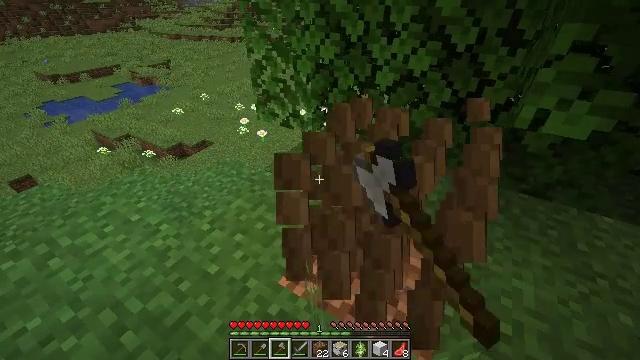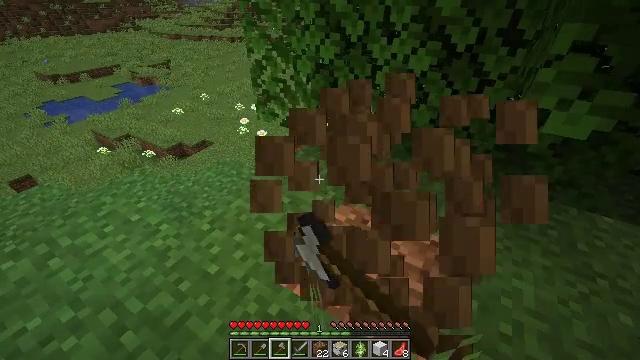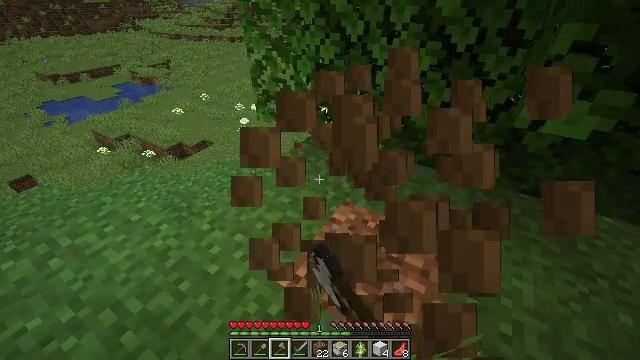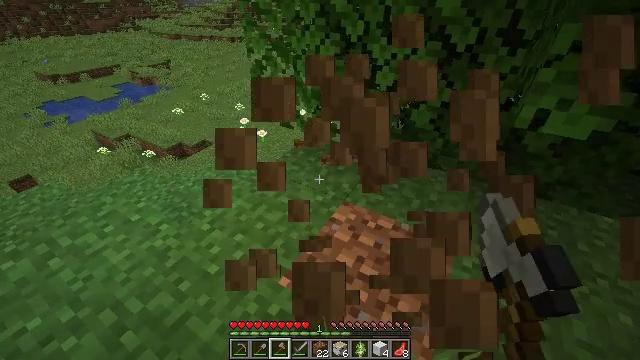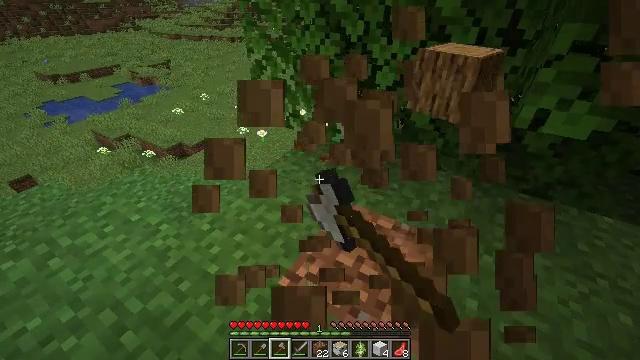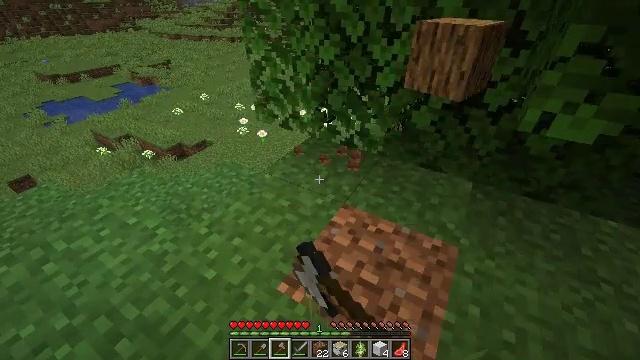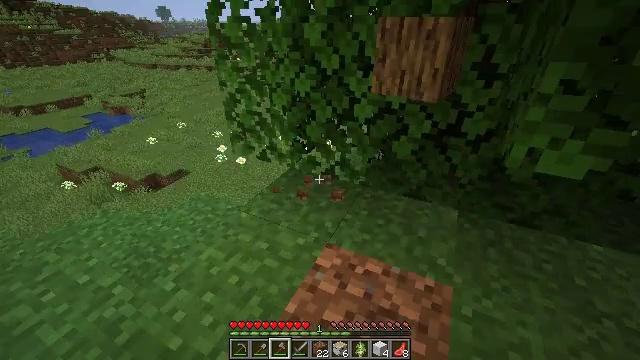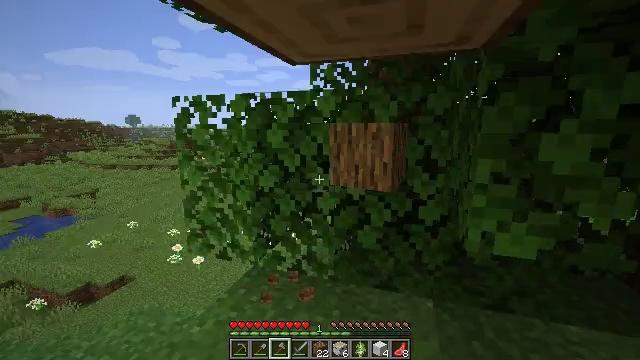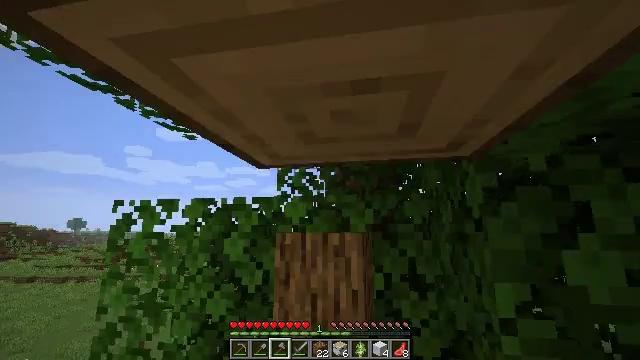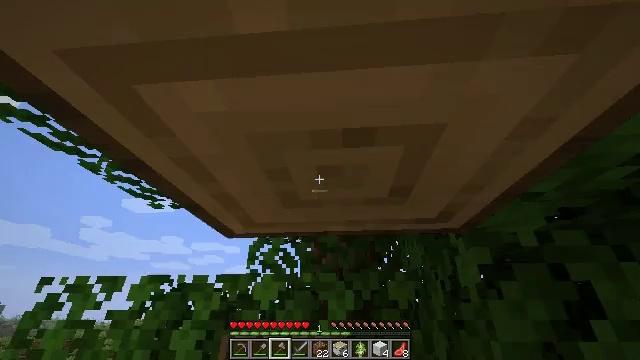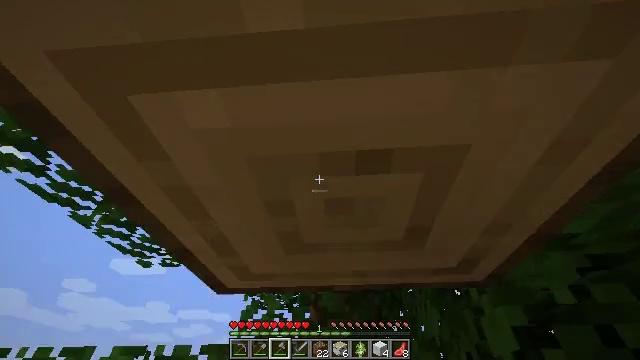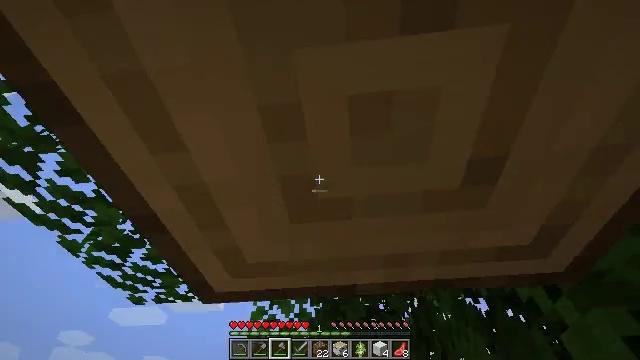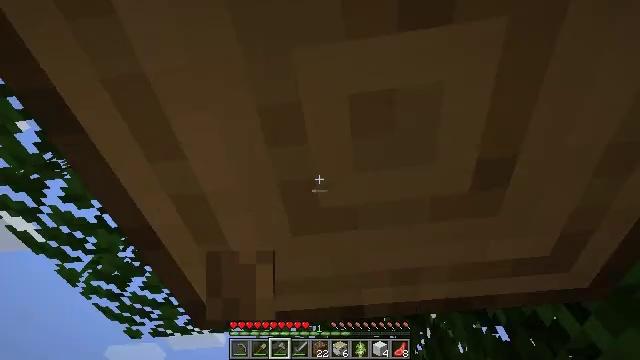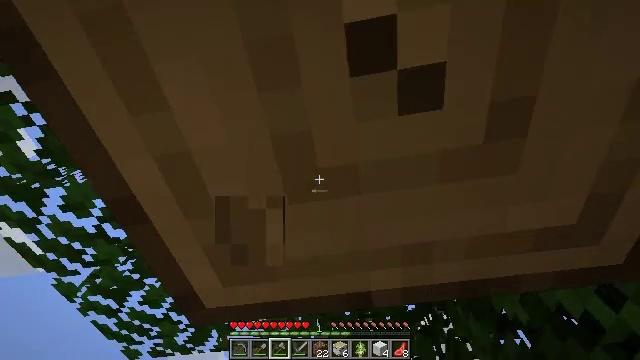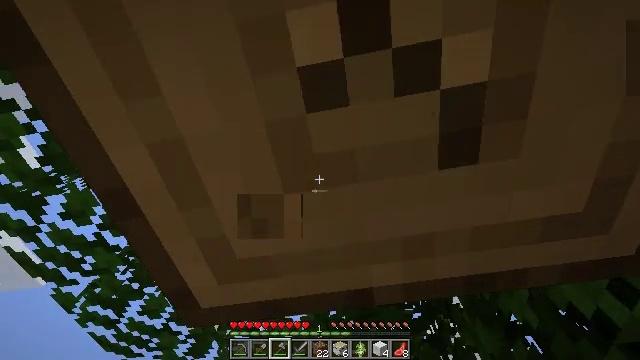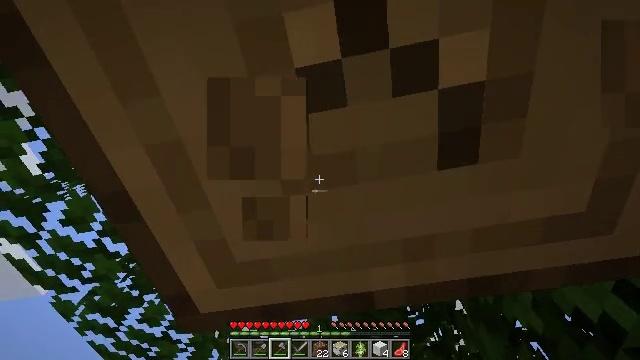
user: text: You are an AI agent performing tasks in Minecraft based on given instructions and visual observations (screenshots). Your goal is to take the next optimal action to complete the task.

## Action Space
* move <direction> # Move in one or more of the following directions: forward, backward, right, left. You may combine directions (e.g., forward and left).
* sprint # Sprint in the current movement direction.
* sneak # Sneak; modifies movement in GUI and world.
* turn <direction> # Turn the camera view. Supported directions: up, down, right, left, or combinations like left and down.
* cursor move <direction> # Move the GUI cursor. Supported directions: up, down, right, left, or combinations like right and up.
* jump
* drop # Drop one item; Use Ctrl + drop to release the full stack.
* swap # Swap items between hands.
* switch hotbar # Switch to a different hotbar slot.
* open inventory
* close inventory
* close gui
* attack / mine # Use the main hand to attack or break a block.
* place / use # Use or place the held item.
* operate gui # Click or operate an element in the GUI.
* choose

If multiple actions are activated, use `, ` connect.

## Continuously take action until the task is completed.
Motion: motion action
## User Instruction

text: Collect oak log for crafting.
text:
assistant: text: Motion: attack / mine
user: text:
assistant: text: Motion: attack / mine
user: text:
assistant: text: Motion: attack / mine
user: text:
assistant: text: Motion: attack / mine
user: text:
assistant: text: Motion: move forward, attack / mine
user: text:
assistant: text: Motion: move forward, turn right and up, attack / mine
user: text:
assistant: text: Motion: move forward, turn right and up
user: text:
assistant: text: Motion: move forward, turn right and up
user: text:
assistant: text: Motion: move forward, turn right and up
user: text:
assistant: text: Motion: move forward, turn up
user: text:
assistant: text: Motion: turn left and up
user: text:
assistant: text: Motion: turn left and up, attack / mine
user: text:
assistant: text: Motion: turn left and up, attack / mine
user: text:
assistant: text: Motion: turn up, attack / mine
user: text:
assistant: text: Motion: turn up, attack / mine
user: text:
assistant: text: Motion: attack / mine
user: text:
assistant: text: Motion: attack / mine
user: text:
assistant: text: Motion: attack / mine
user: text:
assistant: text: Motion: attack / mine
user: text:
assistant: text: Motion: attack / mine
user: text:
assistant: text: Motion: attack / mine
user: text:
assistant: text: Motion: turn up, attack / mine
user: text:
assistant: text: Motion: turn right and up, attack / mine
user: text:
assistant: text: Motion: turn up, attack / mine
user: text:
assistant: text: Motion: attack / mine
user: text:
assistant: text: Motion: attack / mine
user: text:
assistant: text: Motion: attack / mine
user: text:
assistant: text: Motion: attack / mine
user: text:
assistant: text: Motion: attack / mine
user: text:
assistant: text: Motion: attack / mine